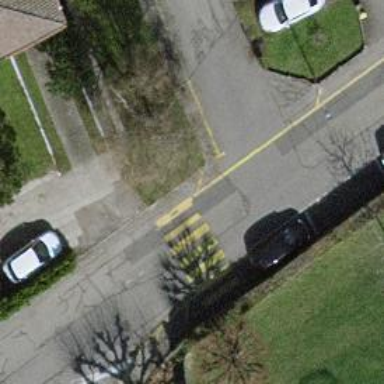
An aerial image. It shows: Marked crossing on the road.